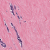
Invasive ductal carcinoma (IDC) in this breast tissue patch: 1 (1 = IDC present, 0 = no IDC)